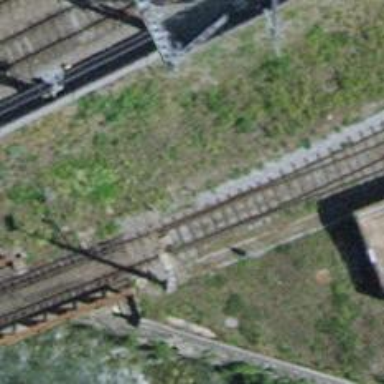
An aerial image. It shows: Railway switch with the turnout on the left side.